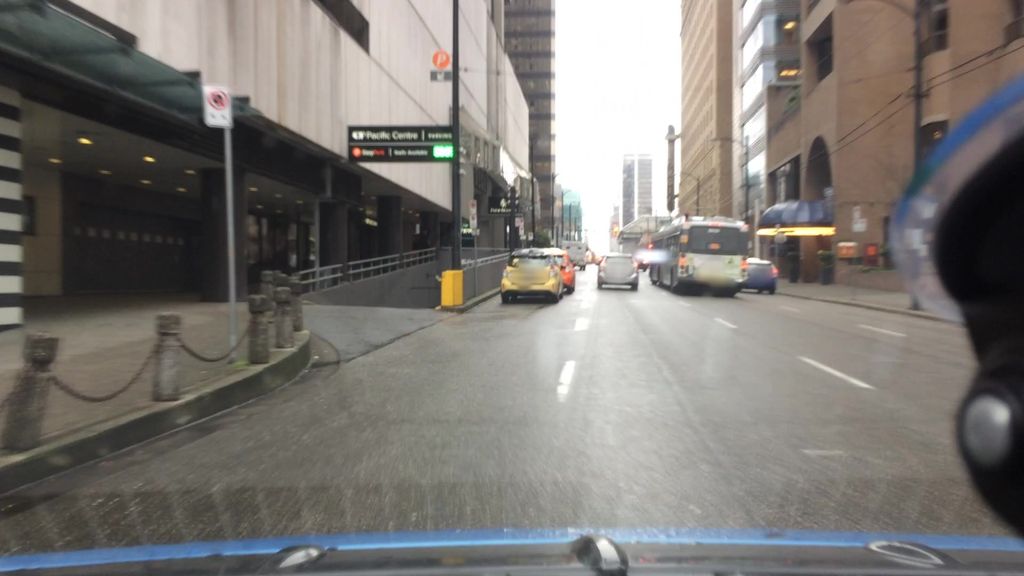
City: vancouver